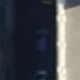
Vehicle type: Car